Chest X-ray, PA view. Patient: 47 years old, sex M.
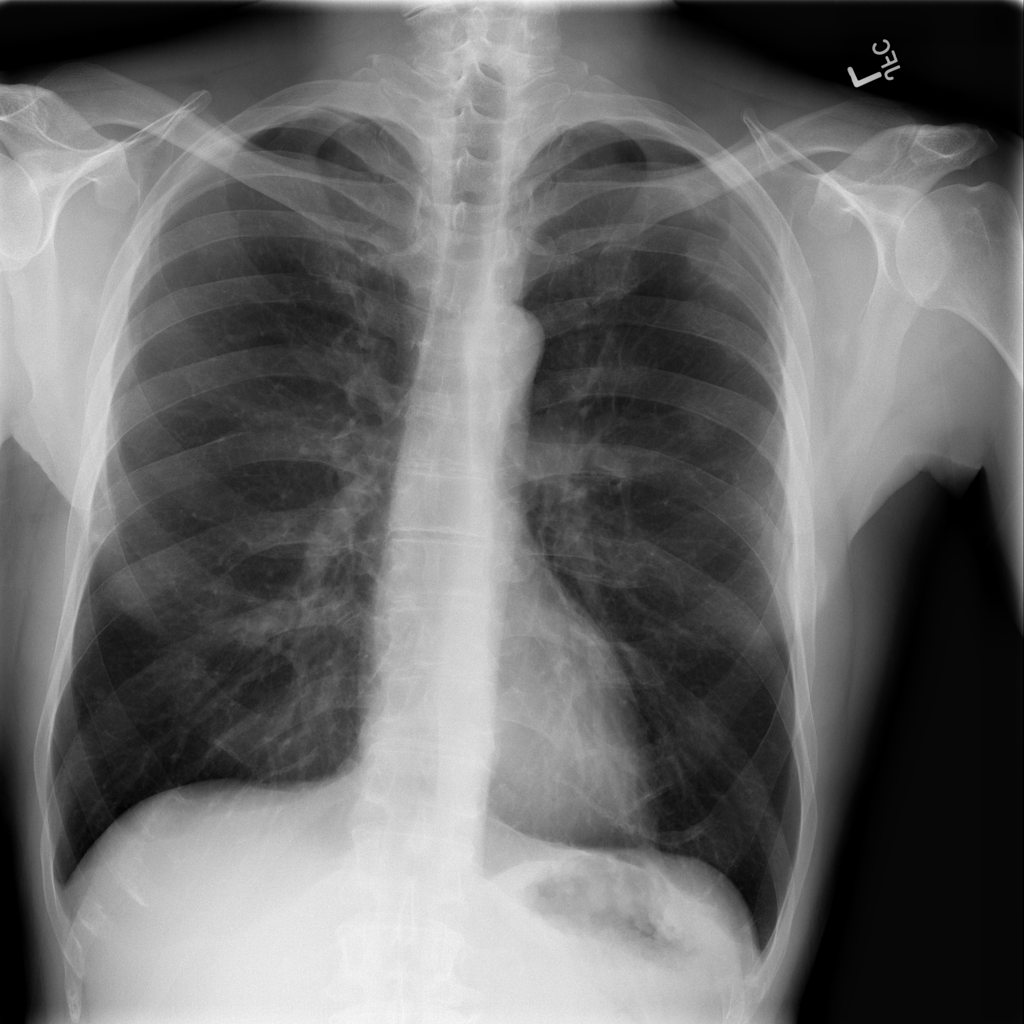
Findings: No Finding